Field crop: maize
Growth stage: 1
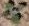
Species: chenopodium